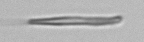
Label: fiber